Field crop: maize
Growth stage: 2
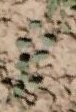
Species: convolvulus